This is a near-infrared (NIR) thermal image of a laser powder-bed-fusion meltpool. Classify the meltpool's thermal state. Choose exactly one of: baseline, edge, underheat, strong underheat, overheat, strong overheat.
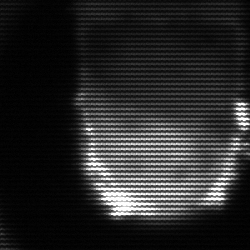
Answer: baseline